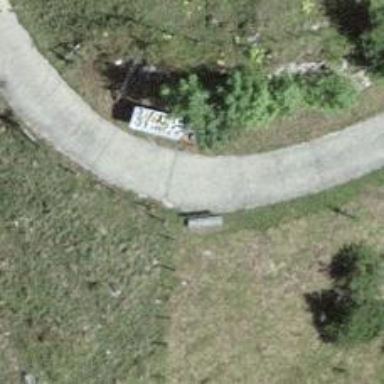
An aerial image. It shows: Concrete service road.